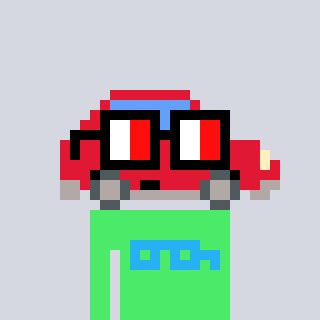
a pixel art character with square glasses with black frames and red eyes, a car-shaped head and a teal-colored body on a cool background